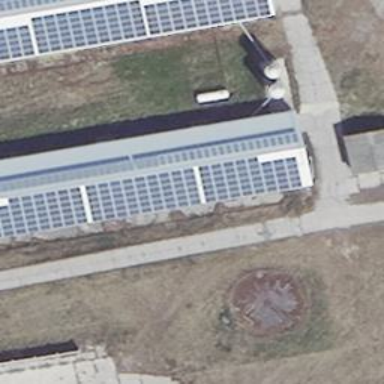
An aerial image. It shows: Gabled roof farm auxiliary building with grey roof. It has small solar photovoltaic panel generator installed along the orientation of the roof.